Question: I have a table as follows with student's exam results in:

I want a SQL statement that will return the student's best grade:
Student 1 - Maths A
Student 2 - Maths D
etc.....
I have tried MAX() on the date, DISTINCT, Grouping By... But I think I'm fumbling in the dark.
I should say that MIN and MAX on the grade will not work as A* is a possible grade and alphabetically comes after A which is incorrect. Grades could be a variety of letters and numbers which have no logical ranking (e.g. L1 is better than EL1 but L3 is better than L1). Possibly a subtable with ranking is required?
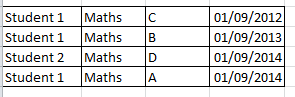
Answer: '''
SELECT StudentName
,MIN(Grade) Best_Grade
FROM Table_Name
GROUP BY StudentName
'''